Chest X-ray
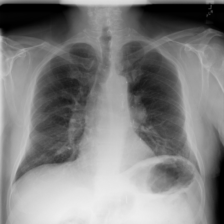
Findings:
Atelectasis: negative
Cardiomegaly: negative
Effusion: negative
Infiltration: negative
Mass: negative
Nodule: negative
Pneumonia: negative
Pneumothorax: negative
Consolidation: negative
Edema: negative
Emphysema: negative
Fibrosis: negative
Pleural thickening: negative
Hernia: negative